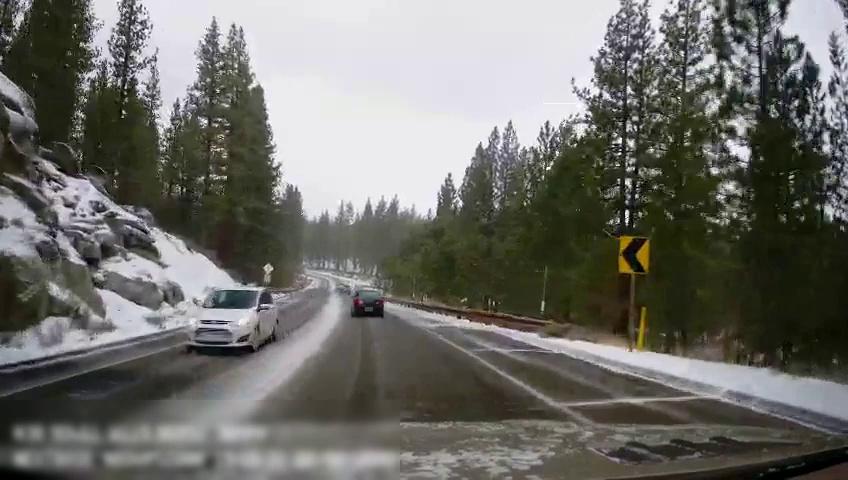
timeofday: Day
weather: Snowy
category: Drivable Space
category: Vehicles | Car
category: Vehicles | Car
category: Vehicles | Car
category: Lanes | Opposite Lane
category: Lanes | Current Lane
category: Traffic | Signs